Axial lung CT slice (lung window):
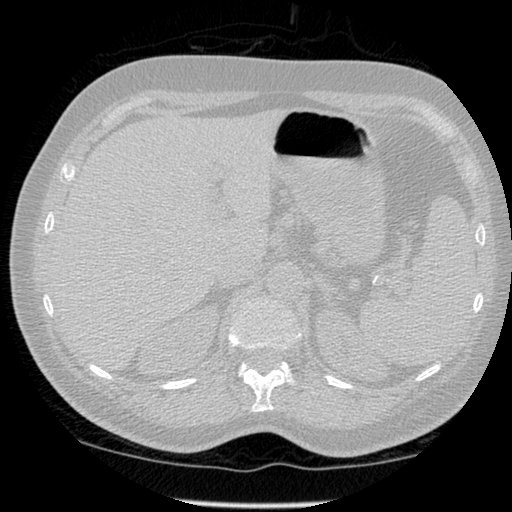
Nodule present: no